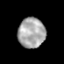
Tissue: prostate
Cell type: T cells
Senescence score: 0.2855
Nuclear area (px): 796
Mean DAPI intensity: 168.067